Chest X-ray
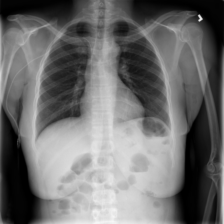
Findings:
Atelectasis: negative
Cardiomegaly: negative
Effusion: negative
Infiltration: positive
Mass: negative
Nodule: negative
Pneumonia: negative
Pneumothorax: negative
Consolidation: negative
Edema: negative
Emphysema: negative
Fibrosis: negative
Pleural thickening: negative
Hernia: negative